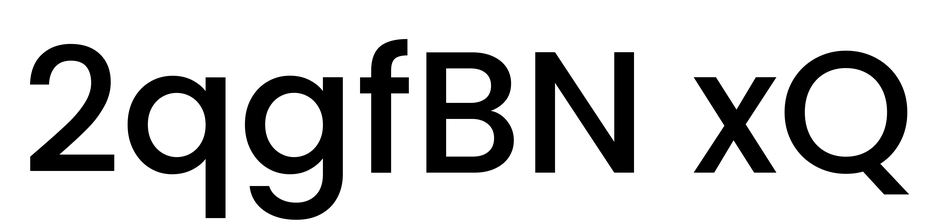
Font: Poppins-Medium